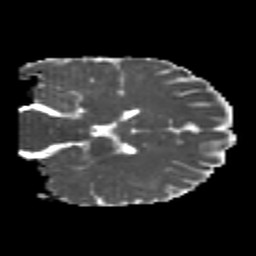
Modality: MD
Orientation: coronal
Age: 19
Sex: male
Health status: healthy
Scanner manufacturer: philips
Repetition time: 7.385 s
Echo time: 0.08599 s